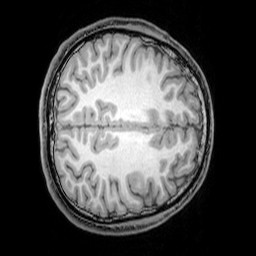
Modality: T1w
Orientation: axial
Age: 24
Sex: male
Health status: healthy
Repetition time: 0.081 s
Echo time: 0.037 s